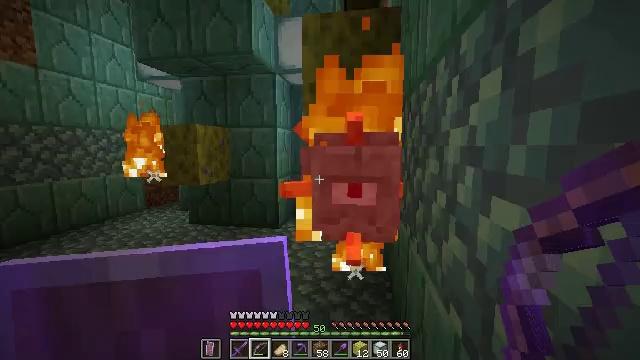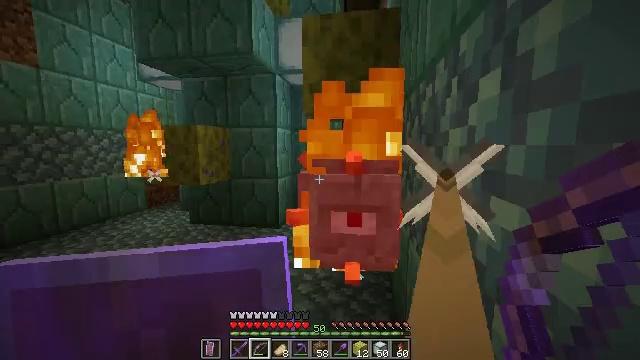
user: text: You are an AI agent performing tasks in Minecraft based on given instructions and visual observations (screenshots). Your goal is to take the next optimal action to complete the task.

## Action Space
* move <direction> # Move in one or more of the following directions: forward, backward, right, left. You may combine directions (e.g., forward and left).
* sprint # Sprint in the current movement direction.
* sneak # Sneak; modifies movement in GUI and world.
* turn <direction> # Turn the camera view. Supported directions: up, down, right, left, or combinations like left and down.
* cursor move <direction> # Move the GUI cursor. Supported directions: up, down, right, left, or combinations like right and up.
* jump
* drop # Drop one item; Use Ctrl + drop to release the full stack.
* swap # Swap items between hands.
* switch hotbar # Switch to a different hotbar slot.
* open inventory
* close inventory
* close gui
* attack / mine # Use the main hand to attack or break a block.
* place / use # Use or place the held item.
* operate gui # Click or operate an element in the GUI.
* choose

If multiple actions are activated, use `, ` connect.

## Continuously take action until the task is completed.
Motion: motion action
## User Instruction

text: Kill the guardian.
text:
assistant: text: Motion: no_op
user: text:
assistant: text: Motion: no_op